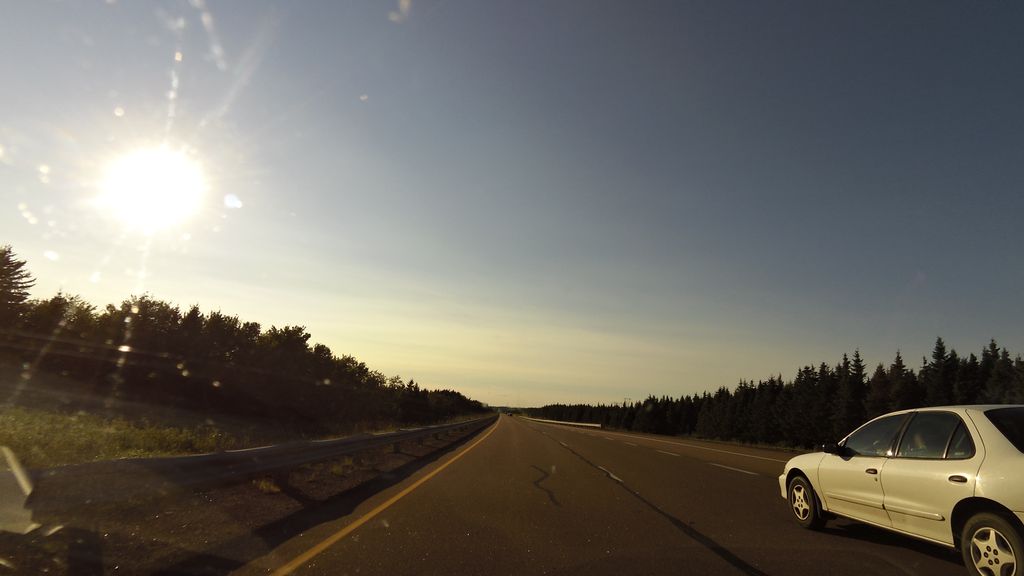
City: charlottetown